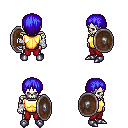
a pixel art fantasy rpg character, male body template, skeleton, gold chest armor, red pants, blue plain hairstyle, white cloth bandages, metal boots, shield, four views (front, back, left, right), 2x2 character sprite sheet, small pixel art, hard edges, no anti-aliasing